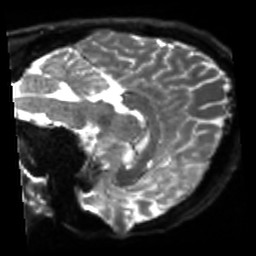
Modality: sbref
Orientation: sagittal
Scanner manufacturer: siemens
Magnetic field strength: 3 T
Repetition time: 4 s
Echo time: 0.0594 s